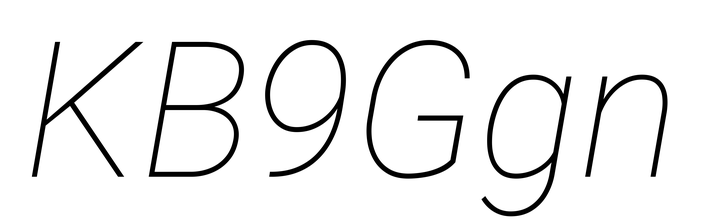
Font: Roboto-Italic_Thin_Italic